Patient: sex M, age 30
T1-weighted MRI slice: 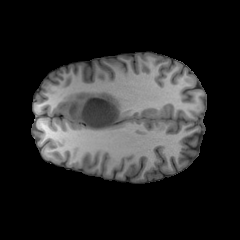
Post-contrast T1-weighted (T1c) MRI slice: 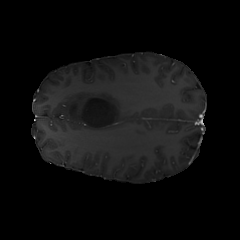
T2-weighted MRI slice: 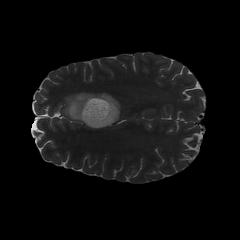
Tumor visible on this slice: yes
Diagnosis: Astrocytoma, IDH-mutant
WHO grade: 2